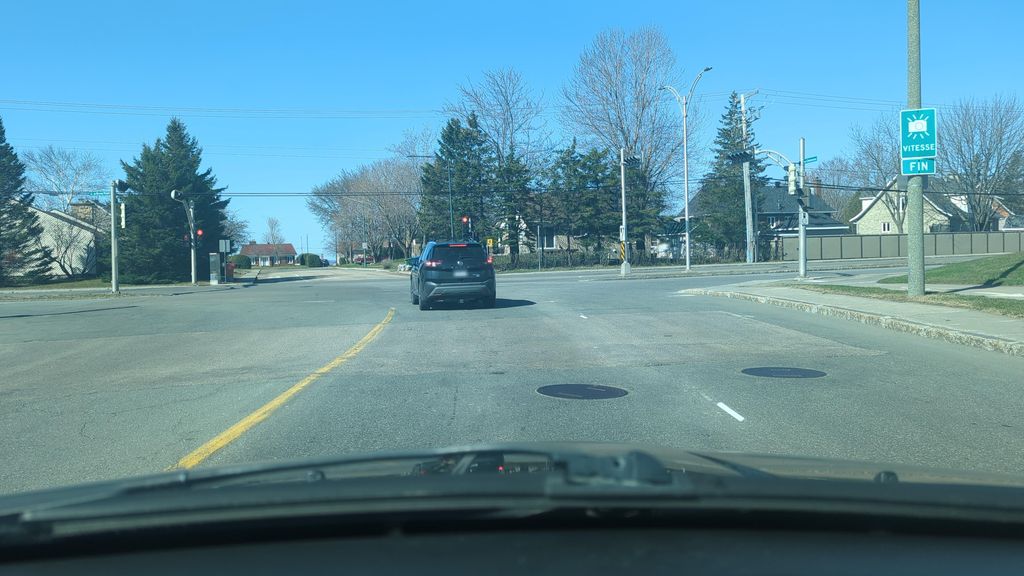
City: quebec_city